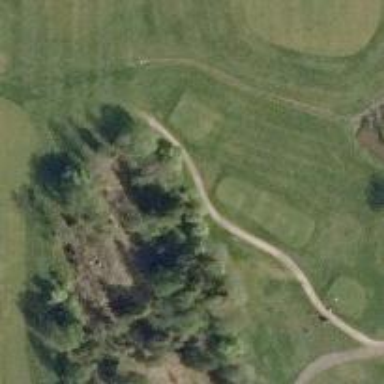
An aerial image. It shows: Path for both roads and golfers.